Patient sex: M
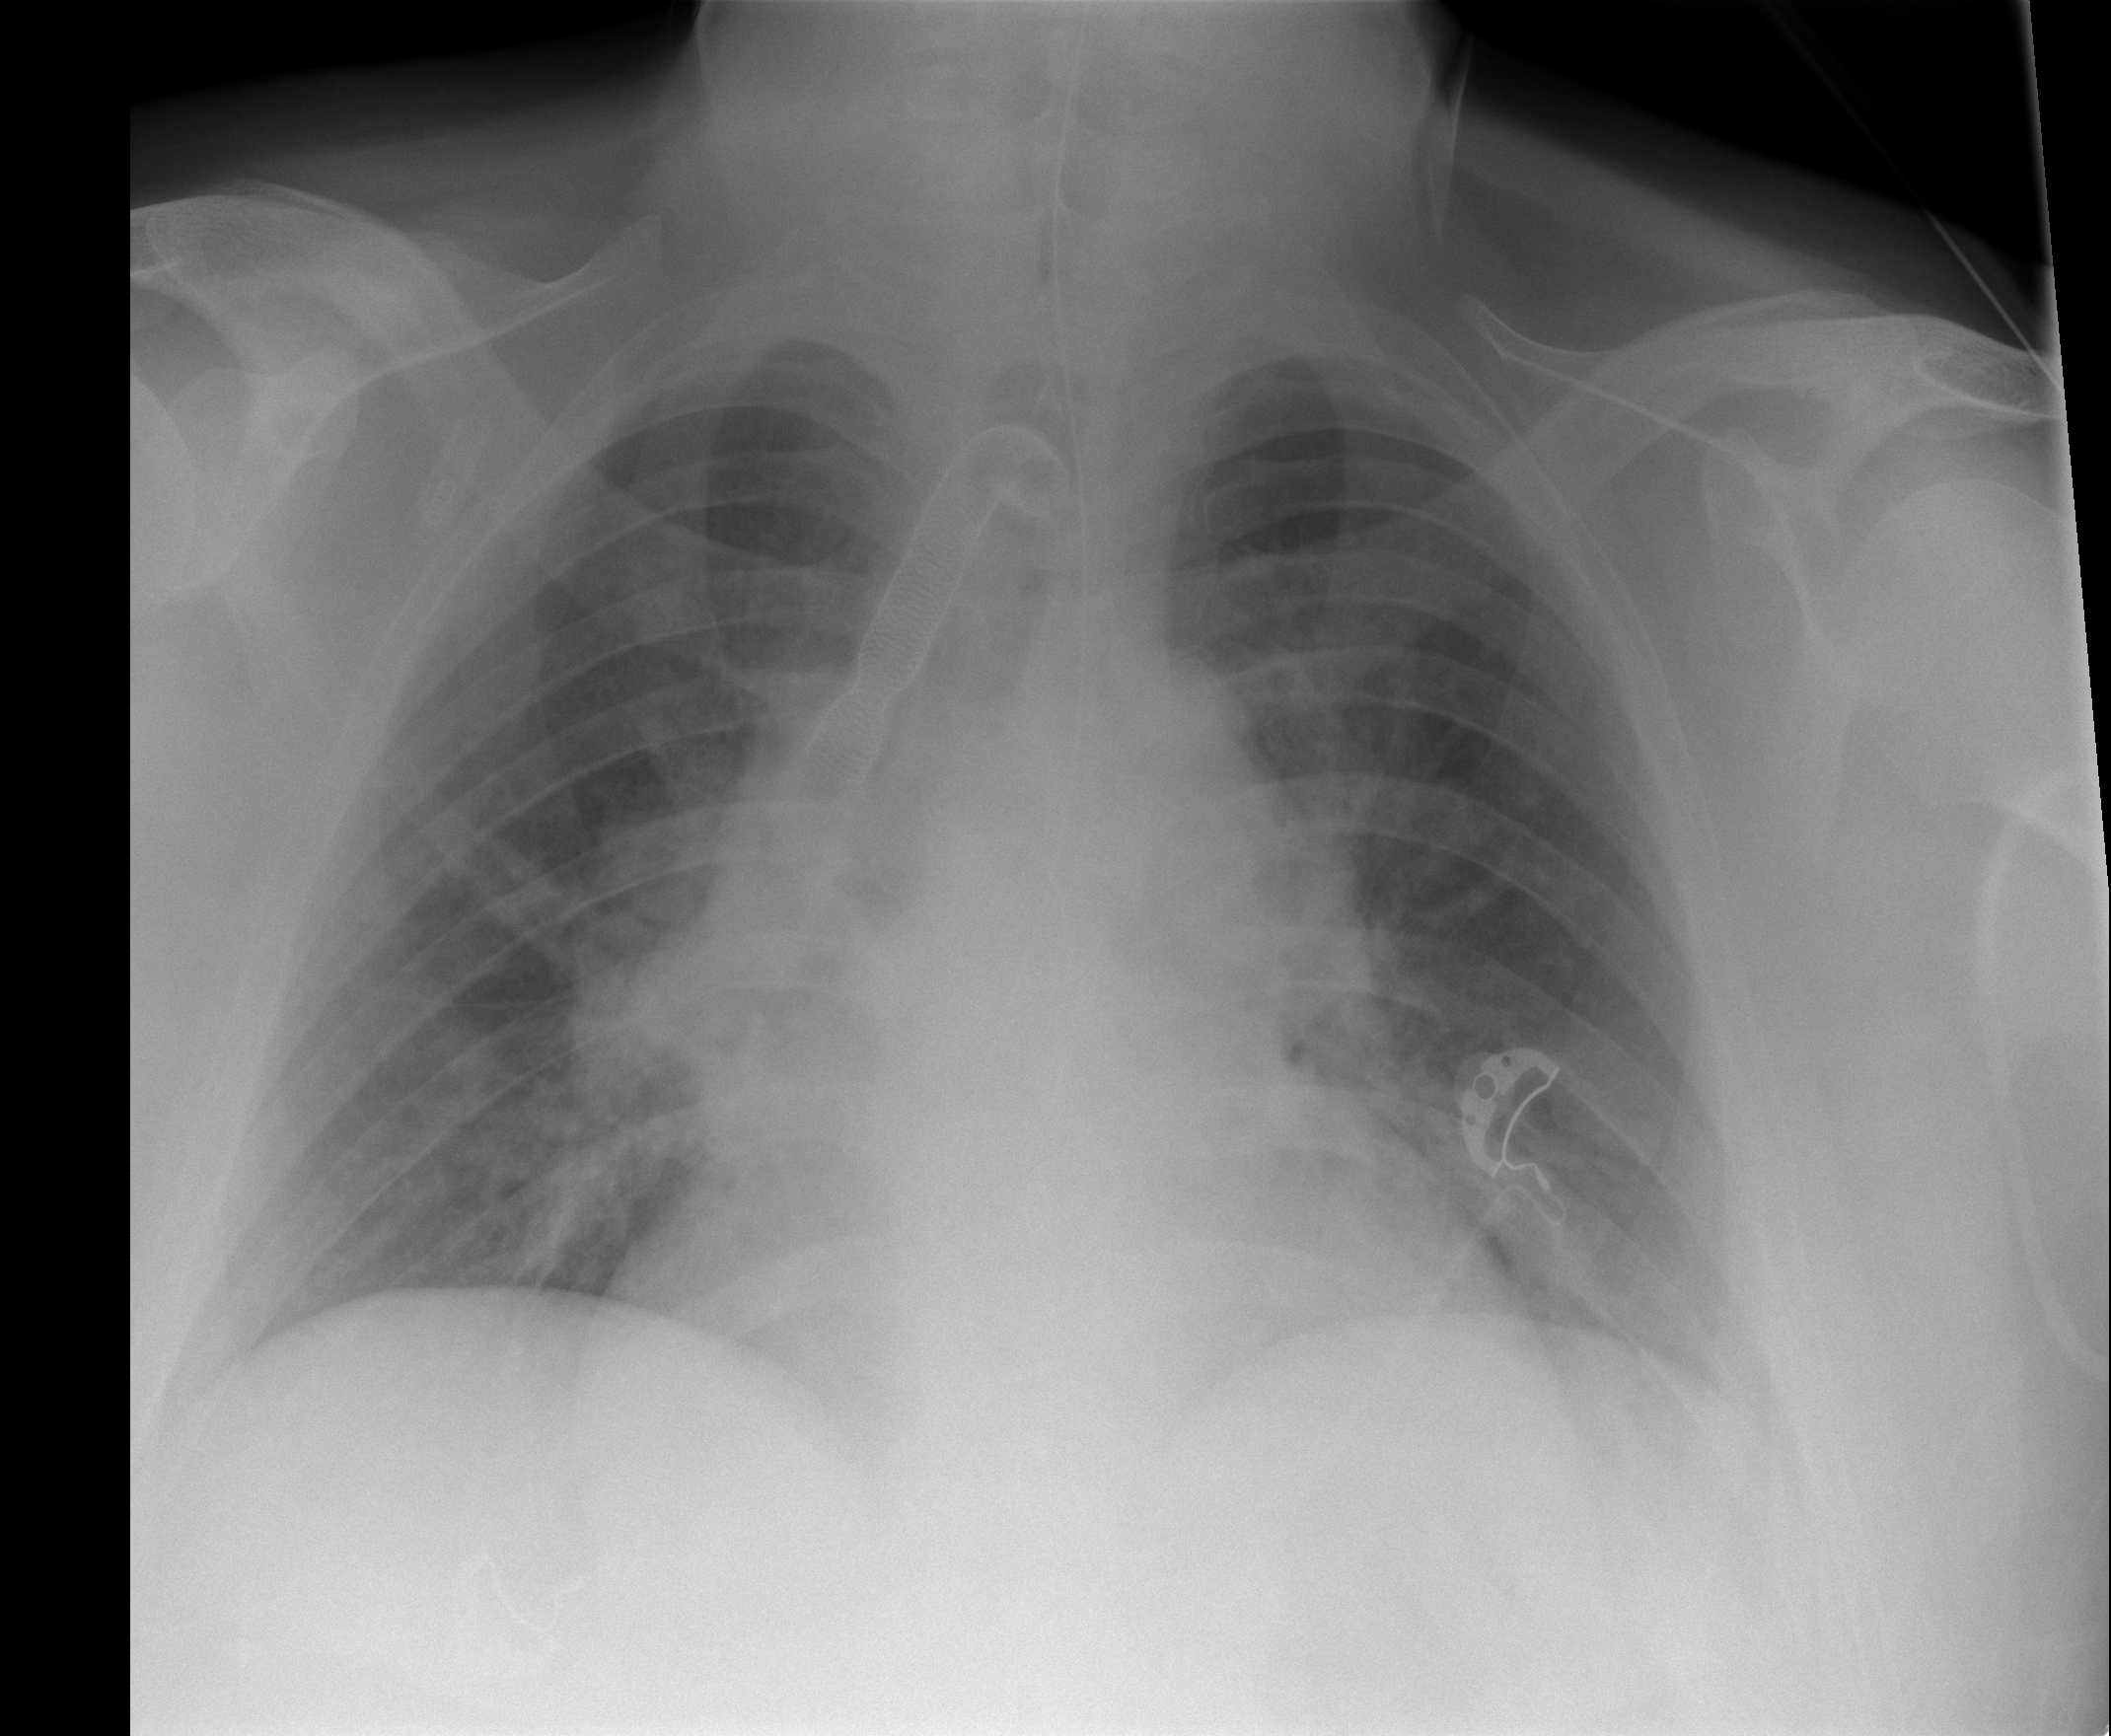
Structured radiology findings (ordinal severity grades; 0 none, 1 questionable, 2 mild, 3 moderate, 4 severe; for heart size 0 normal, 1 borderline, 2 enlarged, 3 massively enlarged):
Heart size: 2
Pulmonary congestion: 2
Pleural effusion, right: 0
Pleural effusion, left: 1
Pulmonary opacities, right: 0
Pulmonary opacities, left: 0
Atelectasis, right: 0
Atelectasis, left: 1